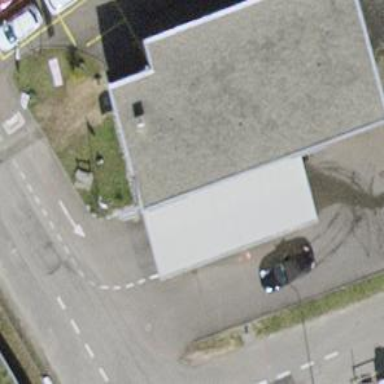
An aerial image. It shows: Car wash facility located inside building.